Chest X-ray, PA view. Patient: 43 years old, sex M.
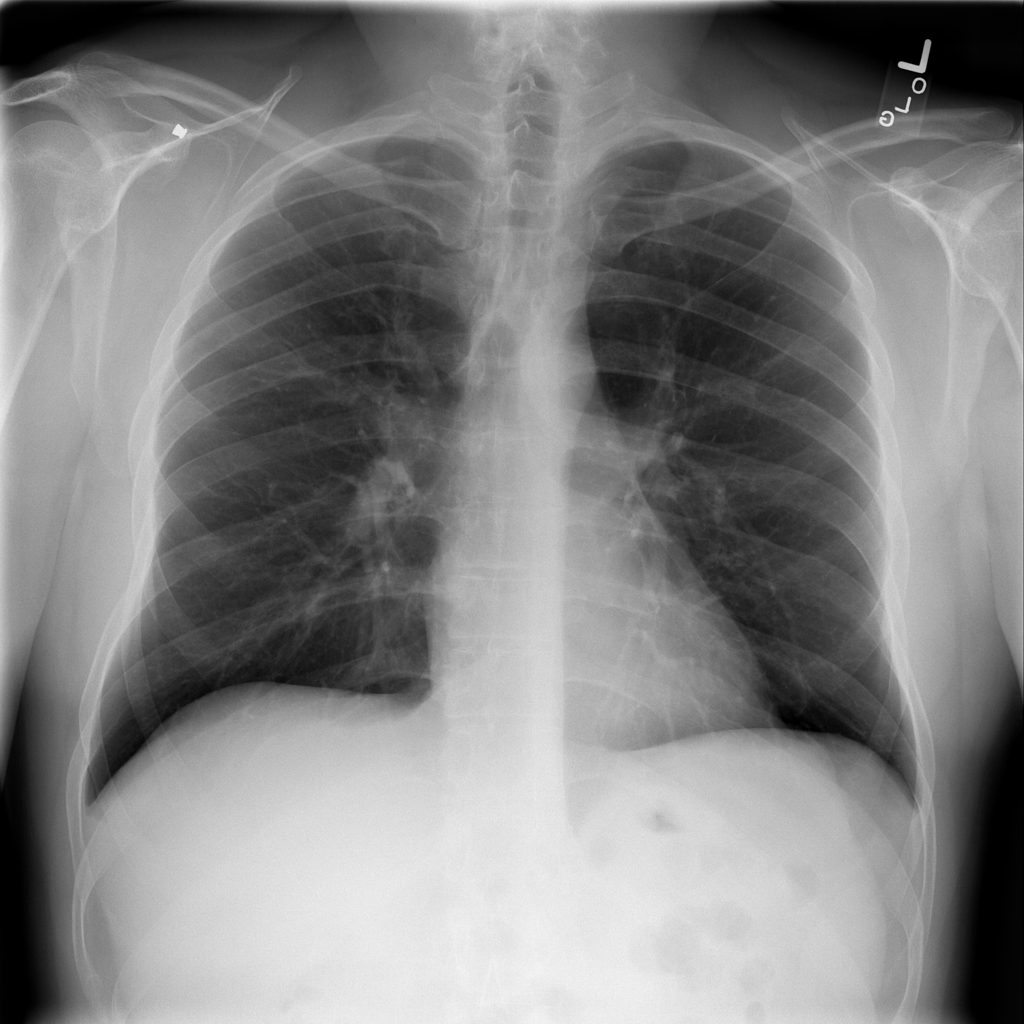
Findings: No Finding